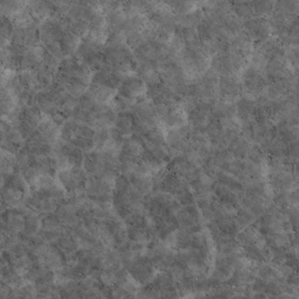
Label: non_frost